Aerial crown-view tile of a tropical tree (Barro Colorado Island, Panama), acquired 20240611:
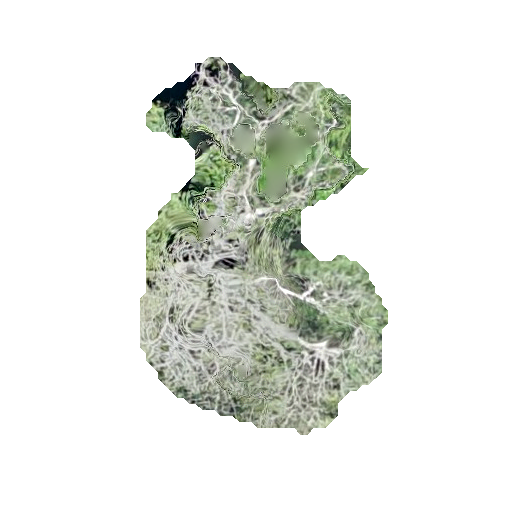
Species: Tabebuia rosea
GBIF accepted scientific name: Tabebuia rosea
Crown area: 101.404 m²